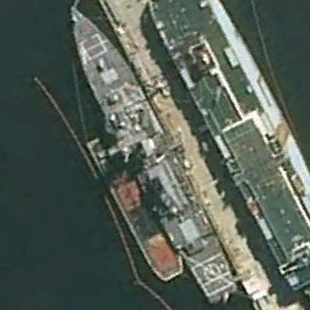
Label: destroyer